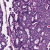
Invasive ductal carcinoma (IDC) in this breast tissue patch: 1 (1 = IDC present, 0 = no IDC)